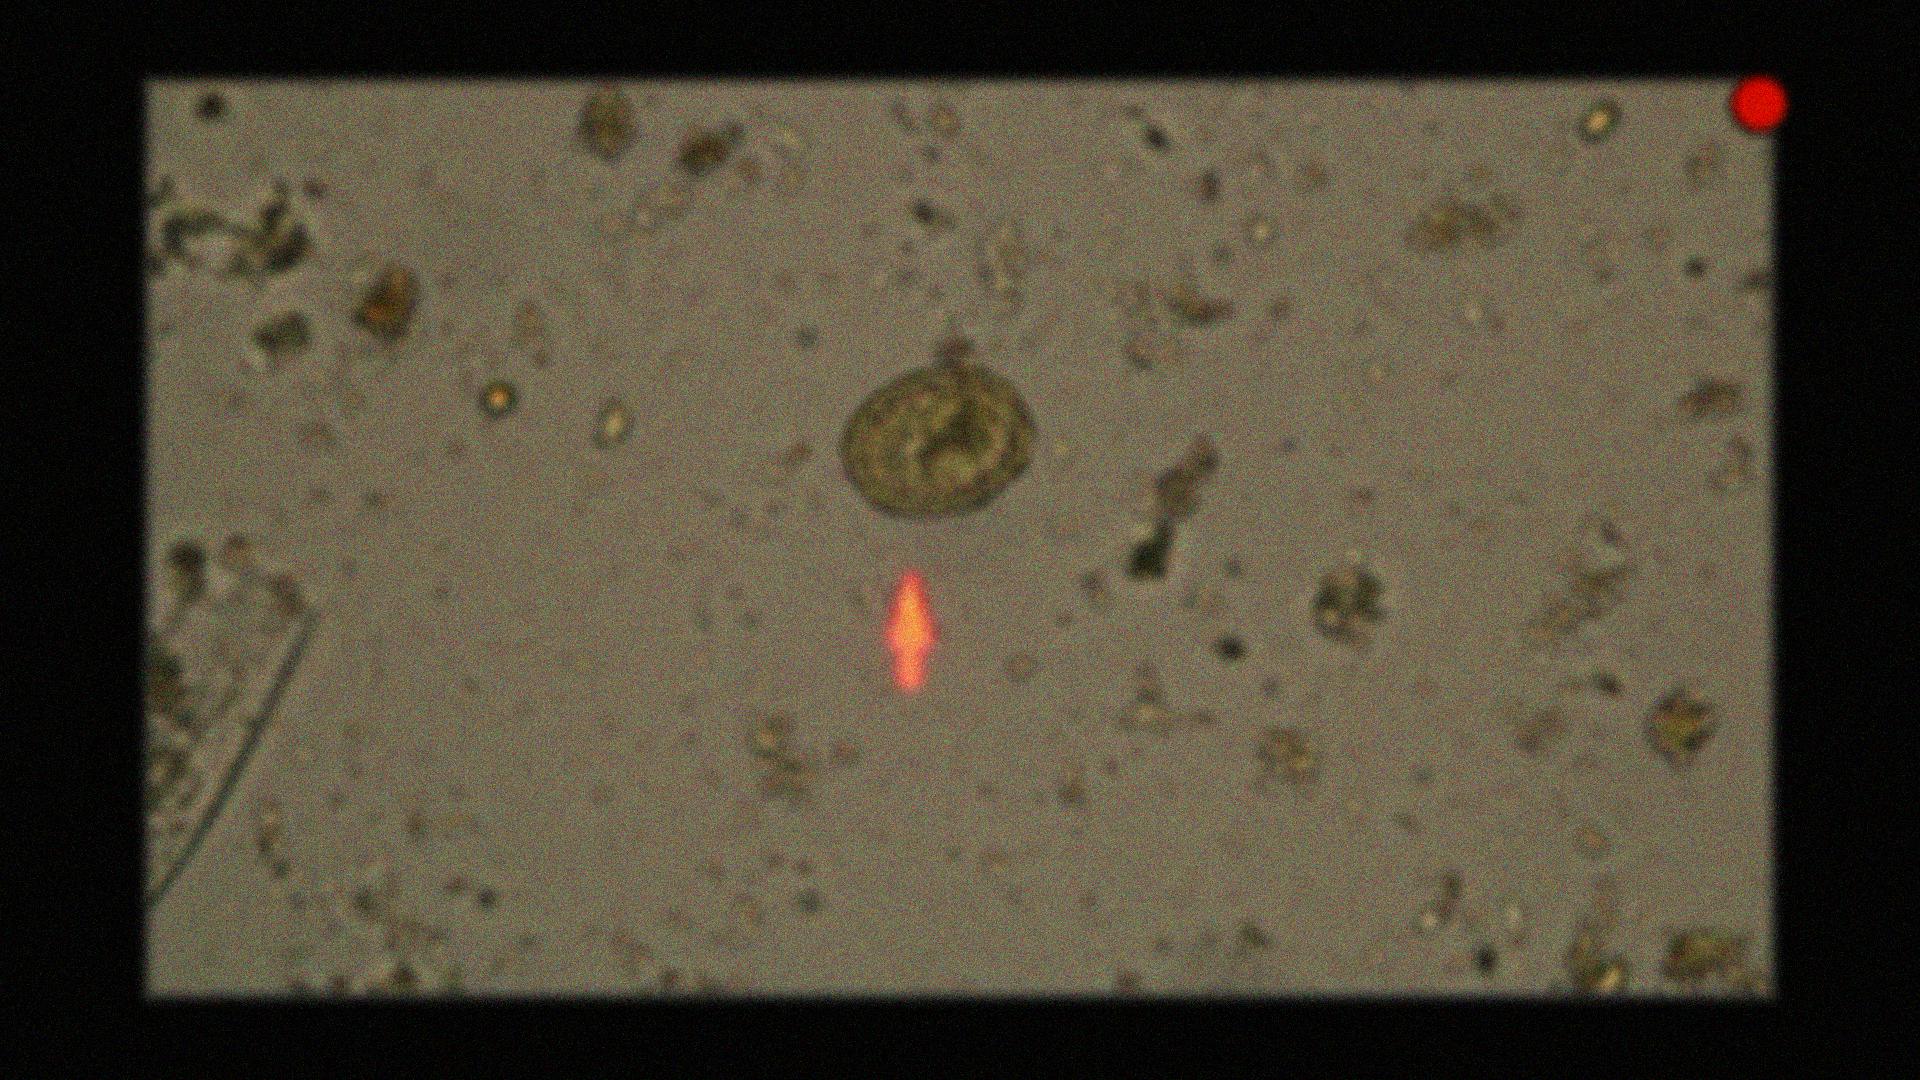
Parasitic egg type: Ascaris lumbricoides